Question: I am using
- - -
When I run the project in Eclipse I get a 404 error.

Codes in my project are as below:
'''
<!DOCTYPE web-app PUBLIC
"-//Sun Microsystems, Inc.//DTD Web Application 2.3//EN"
"http://java.sun.com/dtd/web-app_2_3.dtd" >
<web-app>
<display-name>Struts 2 Web Application</display-name>
<filter>
<filter-name>struts2</filter-name>
<filter-class>org.apache.struts2.dispatcher.FilterDispatcher</filter-class>
</filter>
<!--
<filter>
<filter-name>encodingFilter</filter-name>
<filter-class>org.springframework.web.filter.CharacterEncodingFilter</filter-class>
<init-param>
<param-name>encoding</param-name>
<param-value>UTF-8</param-value>
</init-param>
<init-param>
<param-name>forceEncoding</param-name>
<param-value>true</param-value>
</init-param>
</filter>
-->
<filter-mapping>
<filter-name>struts2</filter-name>
<url-pattern>/*</url-pattern>
</filter-mapping>
<welcome-file-list>
<welcome-file>welcome</welcome-file>
<welcome-file>login</welcome-file>
</welcome-file-list>
</web-app>
'''
'''
<%@ page contentType="text/html;charset=UTF-8" %>
<%@ taglib prefix="s" uri="/struts-tags" %>
<html>
<head>
</head>
<body>
<h1>Struts 2 localization example</h1>
<s:form action="validateUser" namespace="/user">
<s:textfield key="global.username" name="username" />
<s:password key="global.password" name="password"/>
<s:submit key="global.submit" name="submit" />
</s:form>
<s:url var="localeEN" namespace="/" action="locale" >
<s:param name="request_locale" >en</s:param>
</s:url>
<s:url var="localezhCN" namespace="/" action="locale" >
<s:param name="request_locale" >zh_CN</s:param>
</s:url>
<s:url var="localeDE" namespace="/" action="locale" >
<s:param name="request_locale" >de</s:param>
</s:url>
<s:url var="localeFR" namespace="/" action="locale" >
<s:param name="request_locale" >fr</s:param>
</s:url>
<s:a href="%{localeEN}" >English</s:a>
<s:a href="%{localezhCN}" >Chinese</s:a>
<s:a href="%{localeDE}" >German</s:a>
<s:a href="%{localeFR}" >France</s:a>
</body>
</html>
'''
'''
<%@ page contentType="text/html;charset=UTF-8" %>
<%@ taglib prefix="s" uri="/struts-tags" %>
<html>
<body>
<h1>Struts 2 localization example</h1>
<h4>
<s:property value="username"/>
</h4>
</body>
</html>
'''
'''
<constant name="struts.custom.i18n.resources" value="global" />
<constant name="struts.devMode" value="true" />
<package name="user" namespace="/user" extends="struts-default">
<action name="login">
<result>pages/login.jsp</result>
</action>
<action name="validateUser" class="com.mkyong.user.action.LoginAction">
<result name="SUCCESS">pages/welcome.jsp</result>
<result name="input">pages/login.jsp</result>
</action>
</package>
<package name="default" namespace="/" extends="struts-default">
<action name="locale" class="com.mkyong.common.action.LocaleAction">
<result name="SUCCESS">user/pages/login.jsp</result>
</action>
</package>
<package name="emptyaction" namespace="/" extends="default">
<default-action-ref name="" />
<action name="">
<result type="redirect">/</result>
</action>
</package>
'''
My project structure is:
<URL>
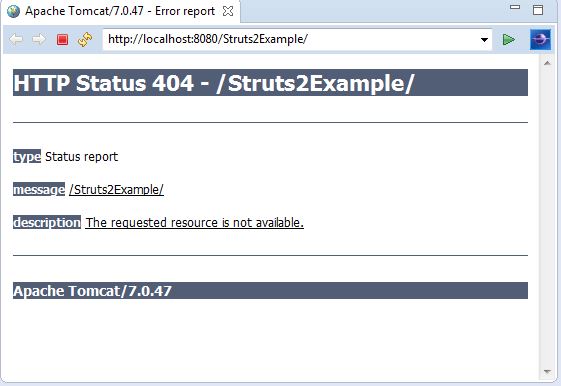
Answer: In Struts 2.5 the 'FilterDispatcher' is deprecated. It's deprecated since Struts 2.1.3 and shouldn't be used in newer versions.
> As from Struts 2.5 all filters were moved to dedicated package, see
the example:'''
<web-app id="WebApp_9" version="2.4"
xmlns="http://java.sun.com/xml/ns/j2ee"
xmlns:xsi="http://www.w3.org/2001/XMLSchema-instance"
xsi:schemaLocation="http://java.sun.com/xml/ns/j2ee http://java.sun.com/xml/ns/j2ee/web-app_2_4.xsd">
<filter>
<filter-name>struts2</filter-name>
<filter-class>org.apache.struts2.dispatcher.filter.StrutsPrepareAndExecuteFilter</filter-class>
...
'''
The 'resource not available' error comes from Tomcat, because it's unable to find a resource for the root folder such as welcome file 'index.jsp'.
The 'welcome-file-list' could be used in your 'web.xml'
'''
<welcome-file-list>
<welcome-file>index.jsp</welcome-file>
</welcome-file-list>
'''
---
If you don't want to use 'welcome-file-list' then you should map "default" action (with empty name) to the package with root ('"/"') namespace.
'''
<package name="root" namespace="/" extends="struts-default">
<!-- root -->
<action name="">
<result>/user/pages/welcome.jsp</result>
</action>
'''